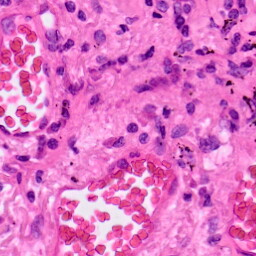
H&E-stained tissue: Lung